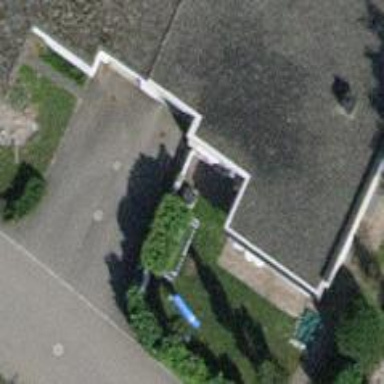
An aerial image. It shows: Terrace building.